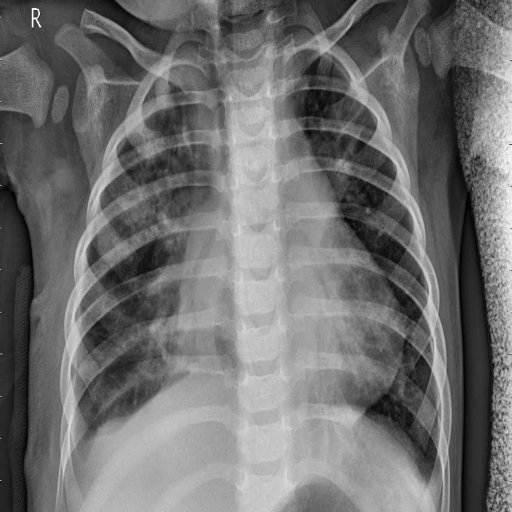
Finding: PNEUMONIA